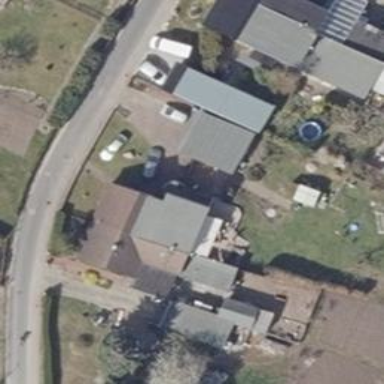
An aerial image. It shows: Simple house.